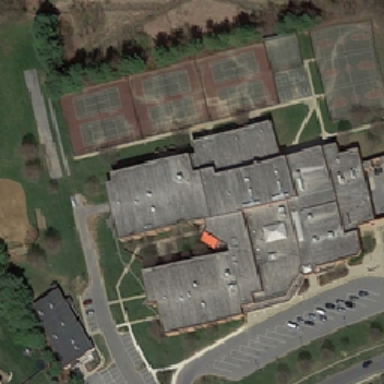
The building covering large floor area is next to six tennis fields and three basketball playgrounds .